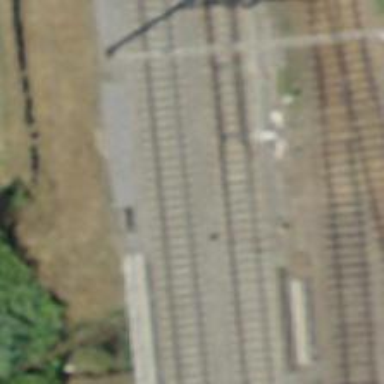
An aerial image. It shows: Railway switch.